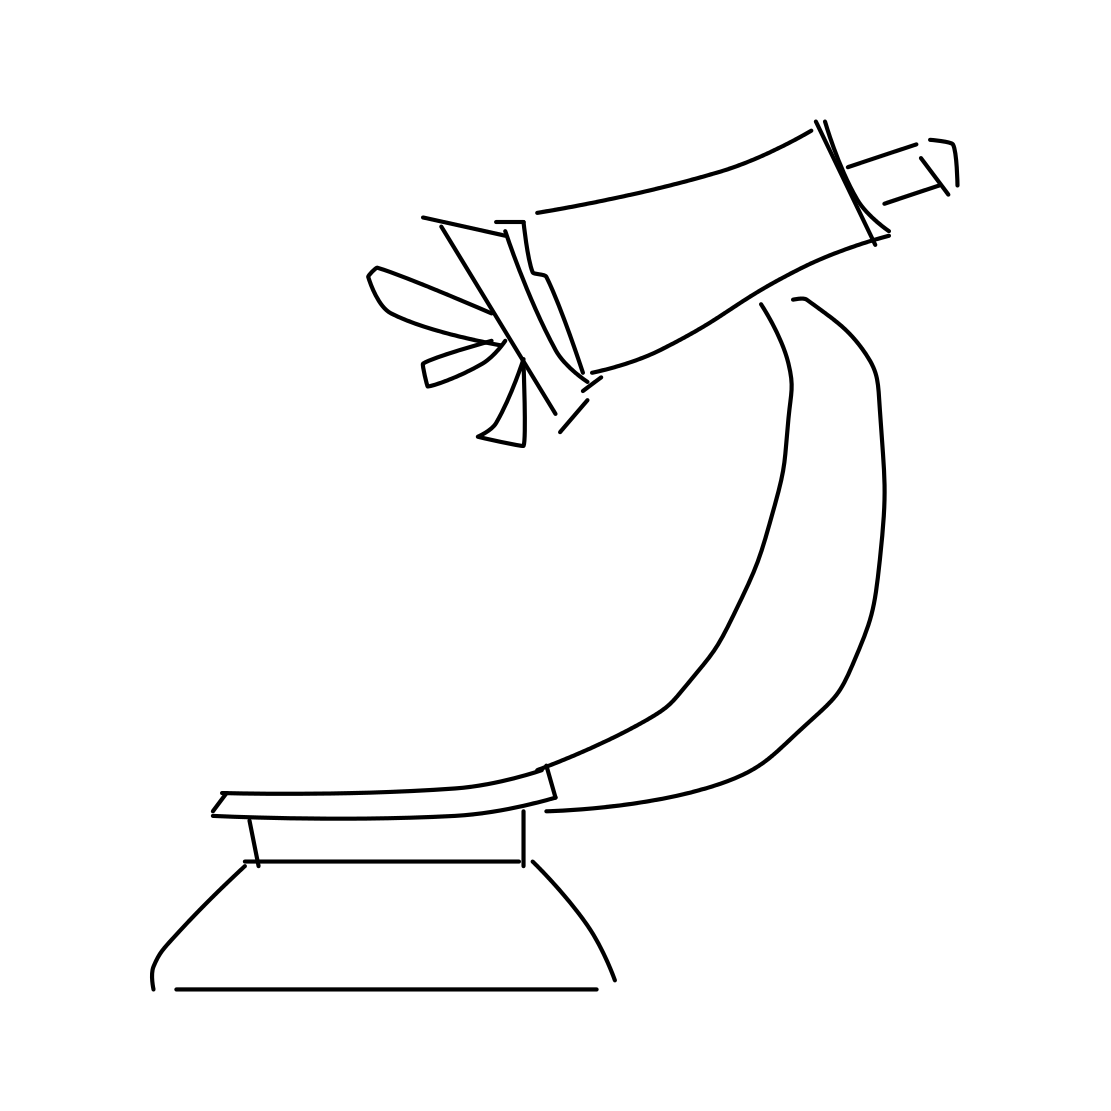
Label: microscope